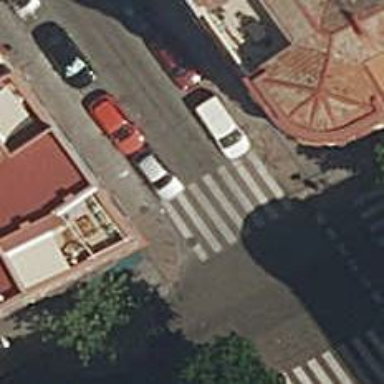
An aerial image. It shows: Zebra crossing on the road.